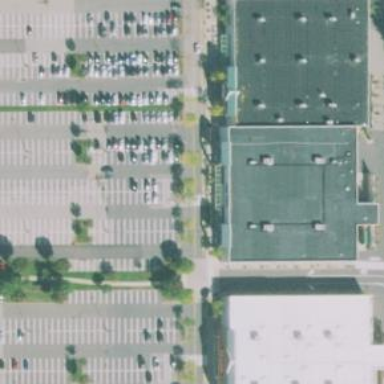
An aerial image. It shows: Retail building that houses furniture shop.